Question: please help me. I would like create a div slider, which horizontally slides if someone click at menu item or if someone click next/prev button.
Here is a illustration <URL>

Here is a HTML code:
'''
<div id="menu">
<ul>
<li>BIO</li>
<li>MAIN</li>
<li>CONTACT</li>
</ul>
</div>
<div id="content">
<div id="bio">
</div>
<div id="main">
</div>
<div id="contact">
</div>
</div>
'''
Thank you.
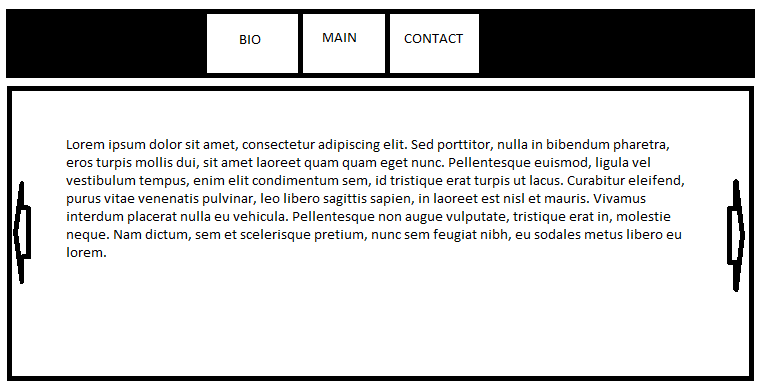
Answer: see here: <URL>, it could help you.